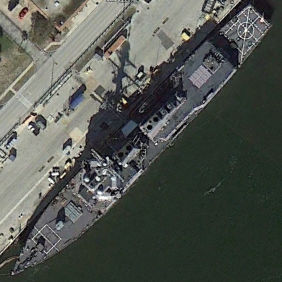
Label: destroyer